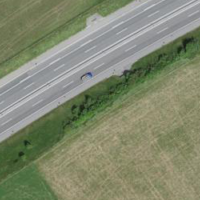
EUNIS habitat code: 57
Species observed at this site:
Pica pica
Passer domesticus